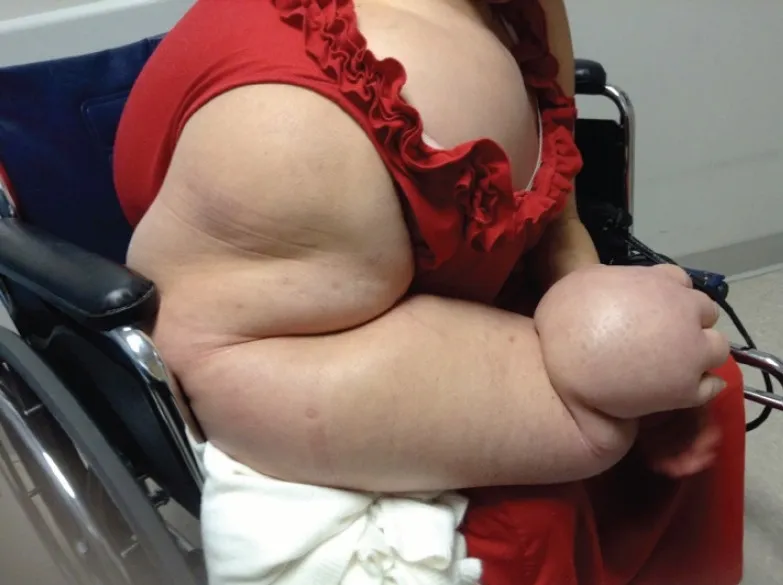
Initial presentation with massive swelling of right hand with involvement of hemithorax.
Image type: medical_photograph (other_medical_photograph)